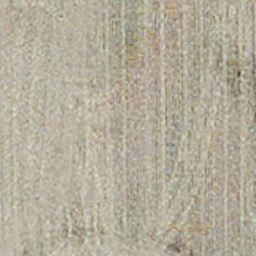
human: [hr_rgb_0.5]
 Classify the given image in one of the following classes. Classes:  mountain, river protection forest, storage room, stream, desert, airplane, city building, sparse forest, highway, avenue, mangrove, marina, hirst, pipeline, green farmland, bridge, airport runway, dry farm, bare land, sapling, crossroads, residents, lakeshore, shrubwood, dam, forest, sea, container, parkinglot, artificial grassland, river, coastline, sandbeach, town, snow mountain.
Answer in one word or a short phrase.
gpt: dry farm